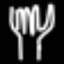
Label: fork